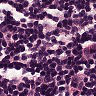
Metastatic tissue present: no